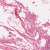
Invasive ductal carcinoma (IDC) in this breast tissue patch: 0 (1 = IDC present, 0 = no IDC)